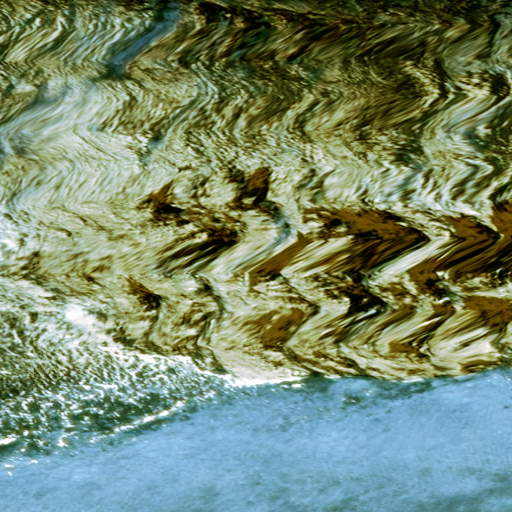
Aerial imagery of mountain in Alaska named Tungulara Mountain containing only unknown